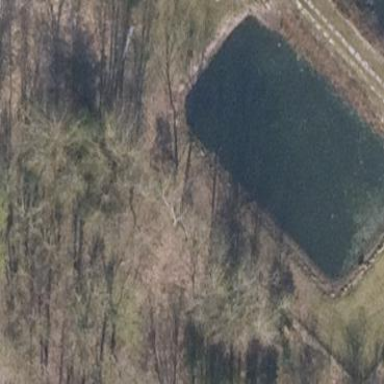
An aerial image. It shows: Pond with natural water.